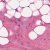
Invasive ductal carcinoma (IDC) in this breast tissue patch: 0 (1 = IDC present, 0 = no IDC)